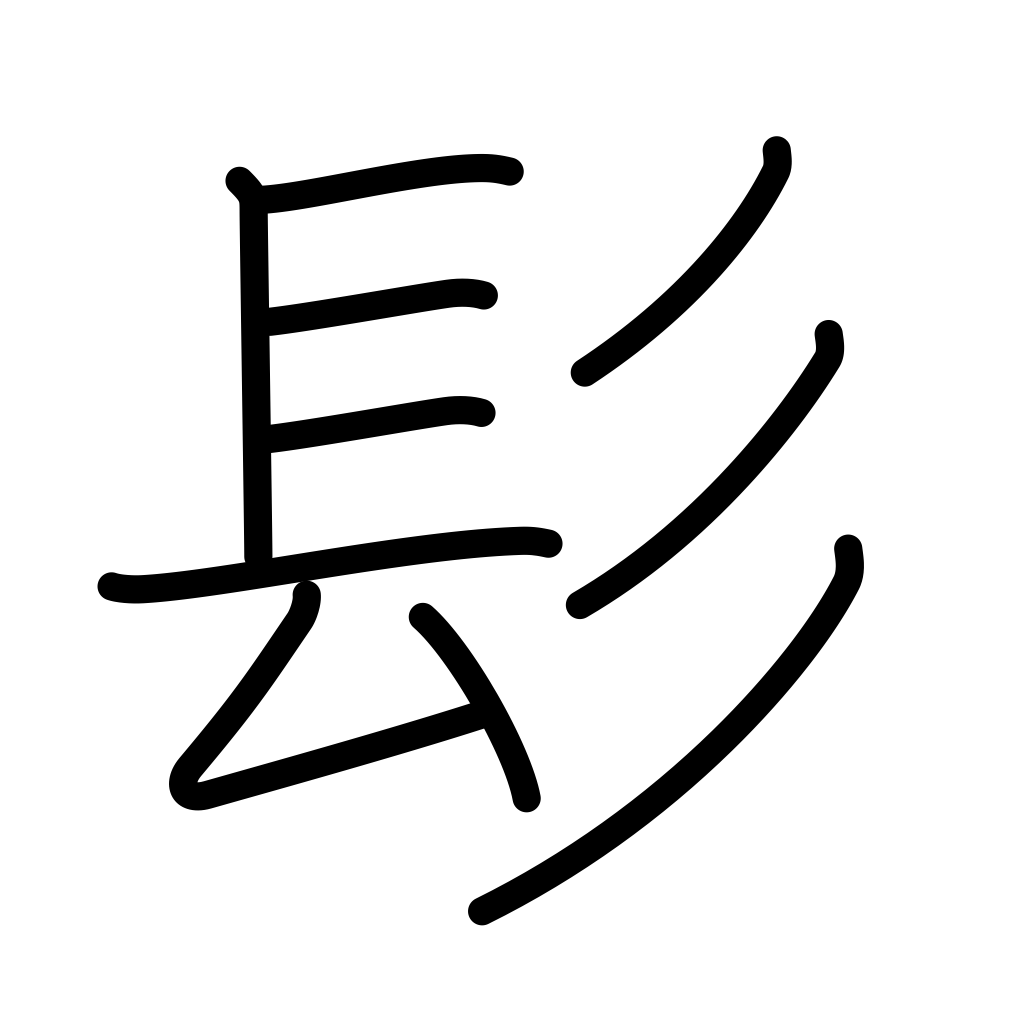
Meaning: hair hanging long, mane